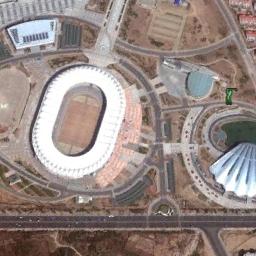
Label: stadium